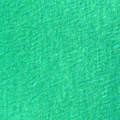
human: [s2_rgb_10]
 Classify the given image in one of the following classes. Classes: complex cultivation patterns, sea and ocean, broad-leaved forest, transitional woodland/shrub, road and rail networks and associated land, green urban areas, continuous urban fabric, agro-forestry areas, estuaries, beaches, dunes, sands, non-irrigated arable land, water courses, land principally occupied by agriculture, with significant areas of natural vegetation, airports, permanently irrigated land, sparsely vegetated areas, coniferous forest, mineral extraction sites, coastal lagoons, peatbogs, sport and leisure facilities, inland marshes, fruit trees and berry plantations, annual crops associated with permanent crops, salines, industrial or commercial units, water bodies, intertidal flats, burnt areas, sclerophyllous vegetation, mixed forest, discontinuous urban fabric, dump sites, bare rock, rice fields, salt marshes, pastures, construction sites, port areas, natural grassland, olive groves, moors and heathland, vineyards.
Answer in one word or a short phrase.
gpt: sea and ocean